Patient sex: M
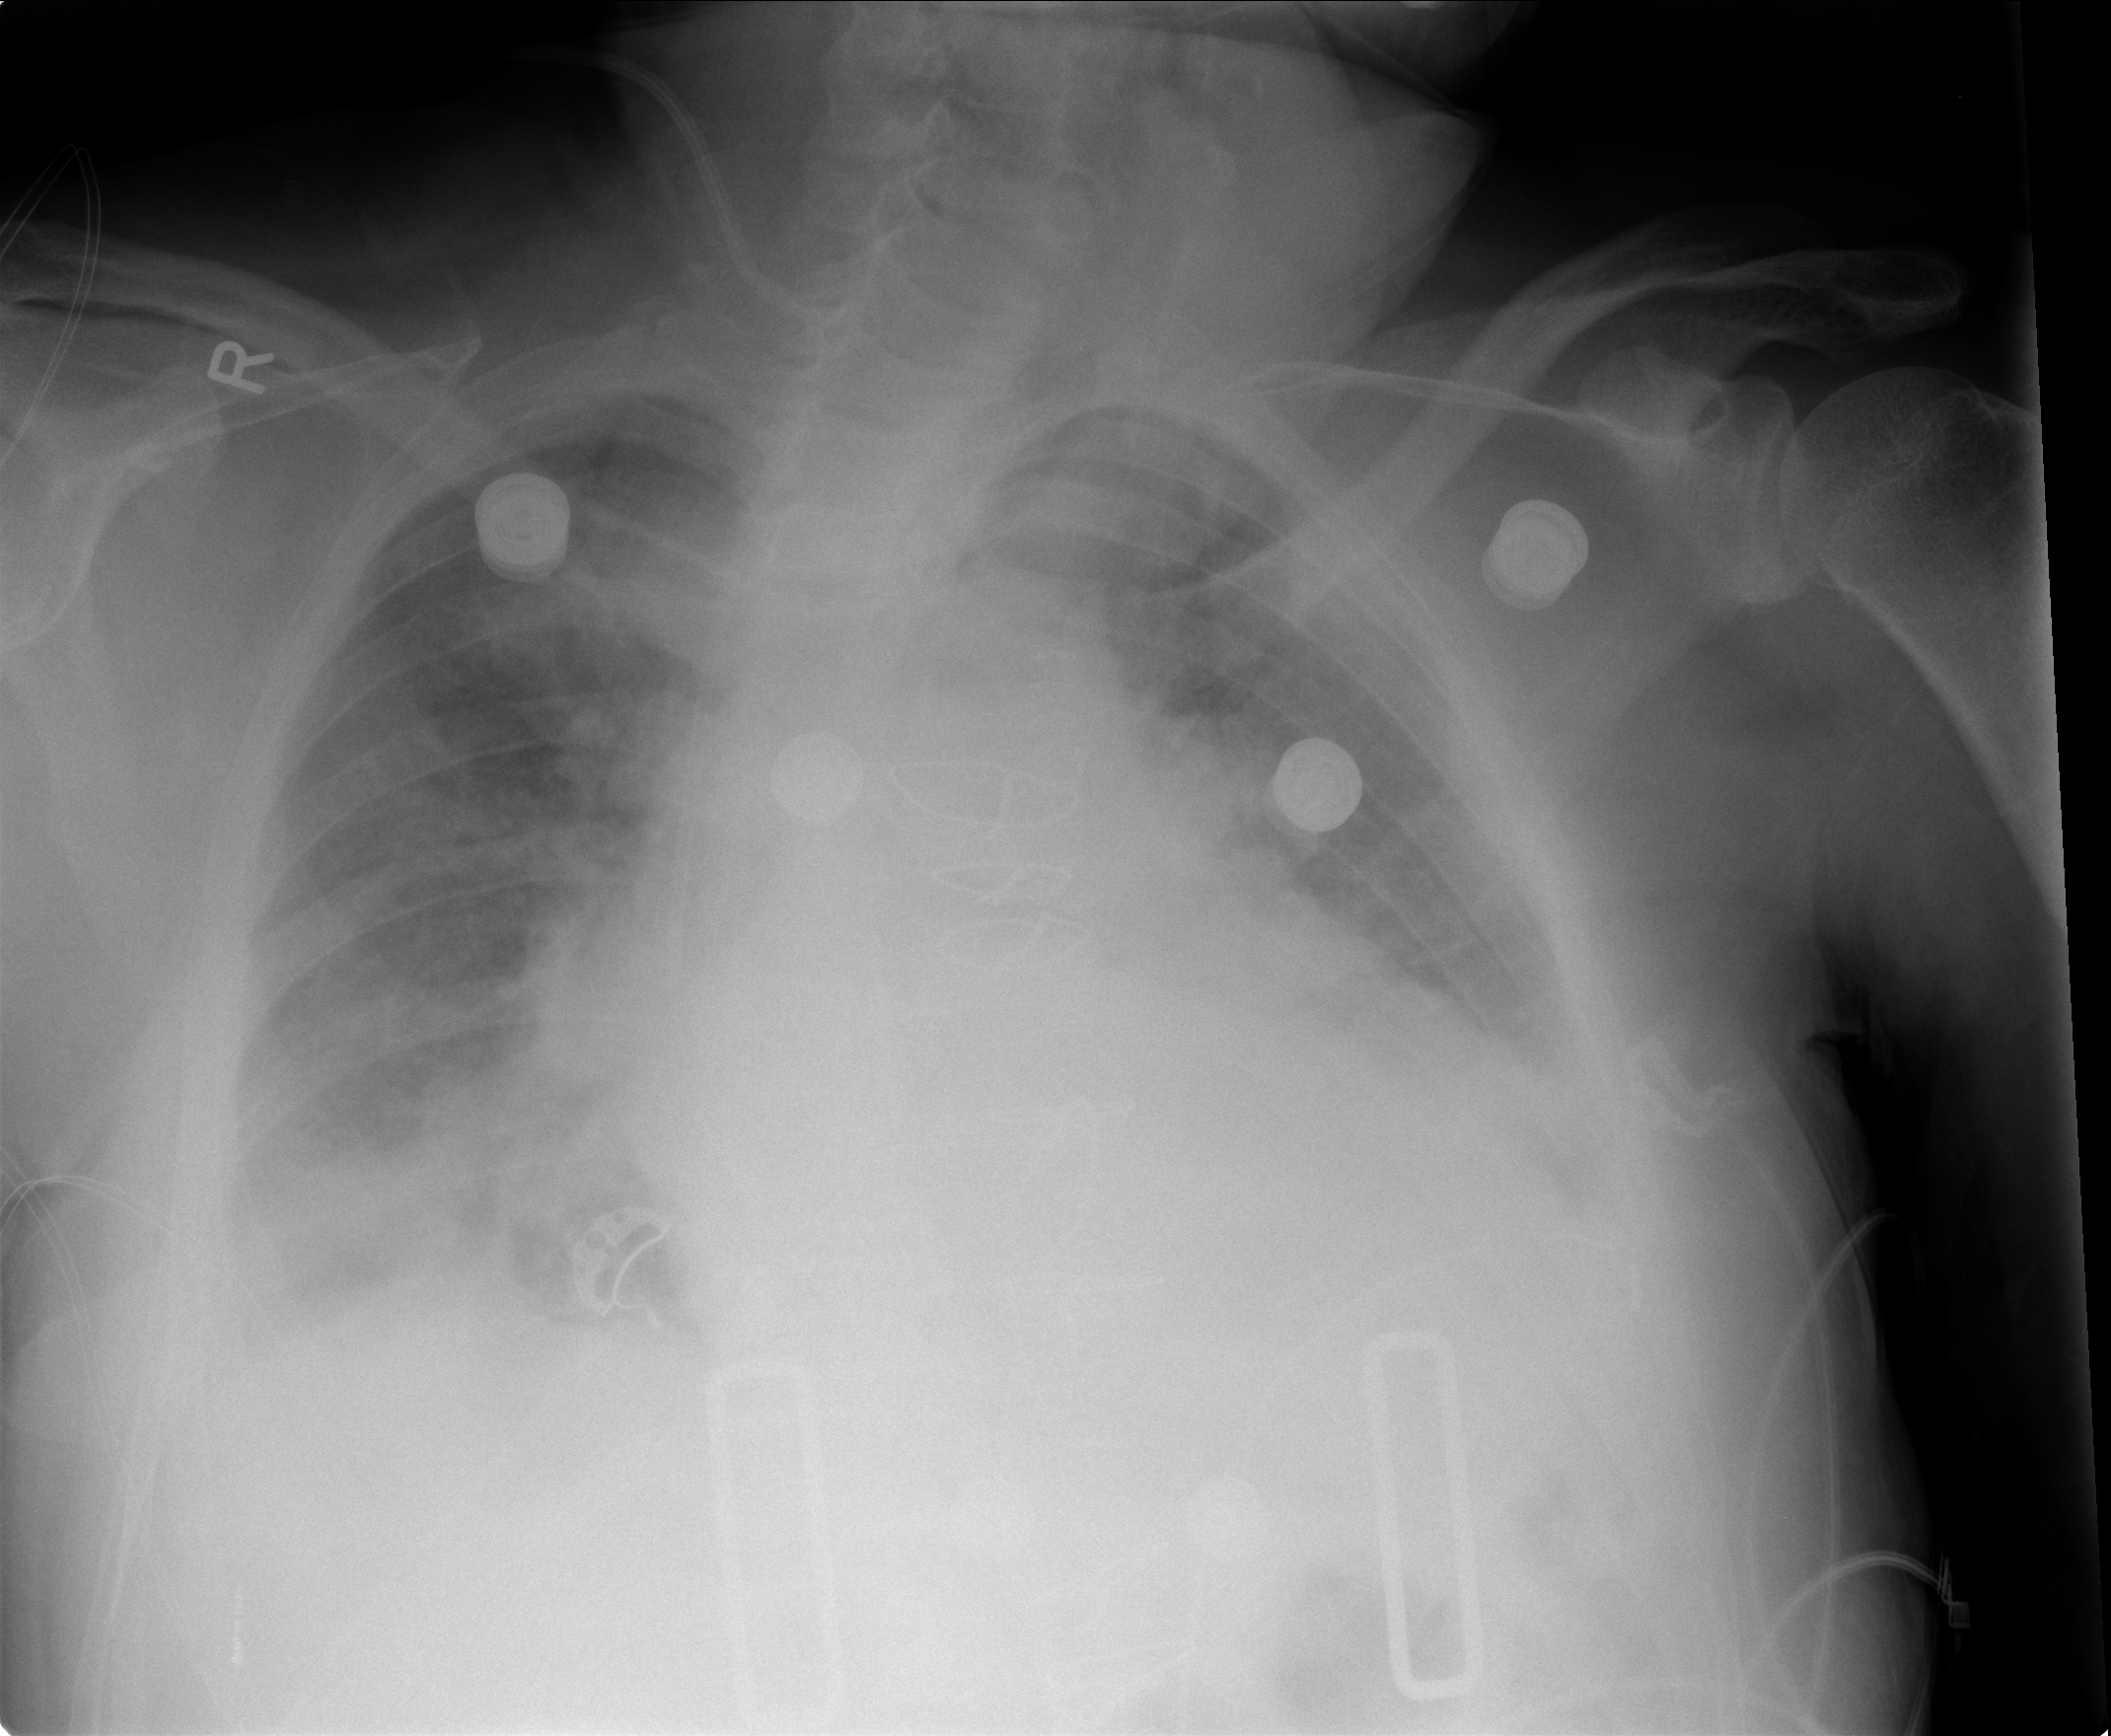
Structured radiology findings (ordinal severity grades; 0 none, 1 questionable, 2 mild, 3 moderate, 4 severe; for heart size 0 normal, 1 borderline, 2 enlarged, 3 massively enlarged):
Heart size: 2
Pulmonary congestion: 3
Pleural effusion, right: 2
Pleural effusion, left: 2
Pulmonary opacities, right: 3
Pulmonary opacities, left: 3
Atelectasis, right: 2
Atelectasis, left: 2